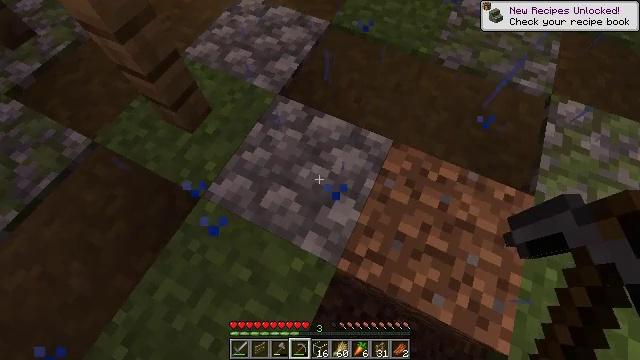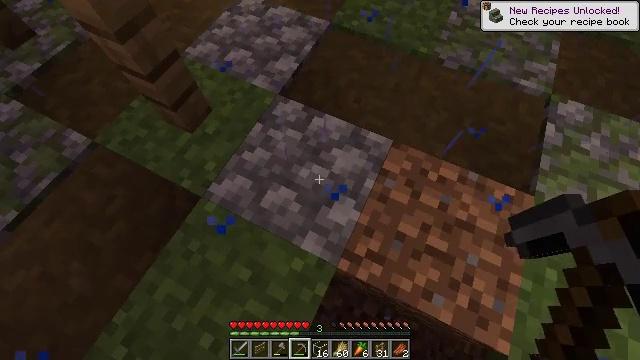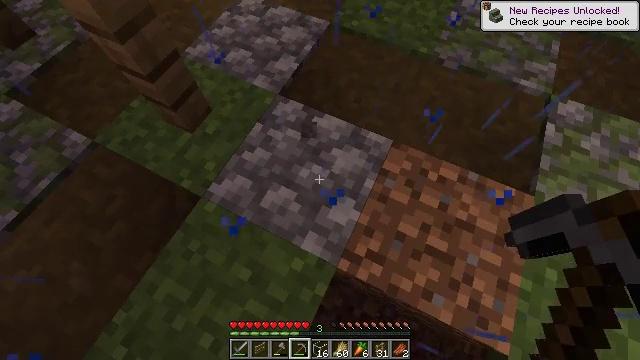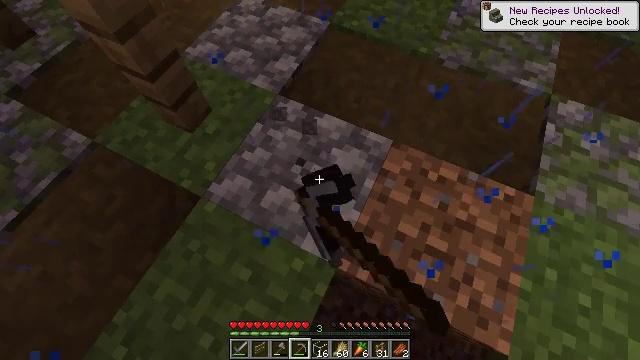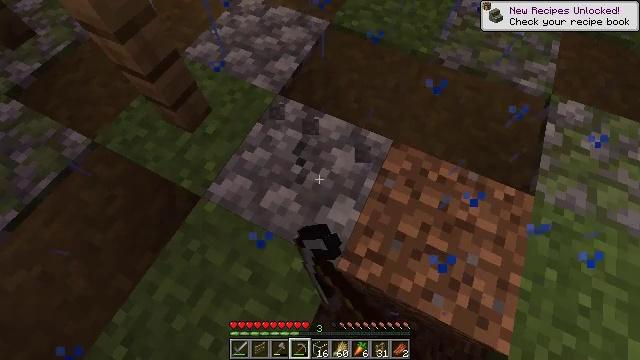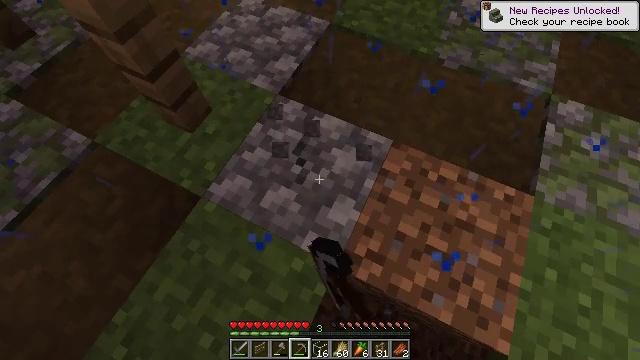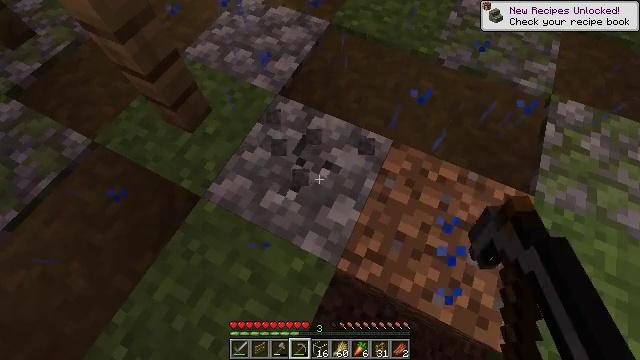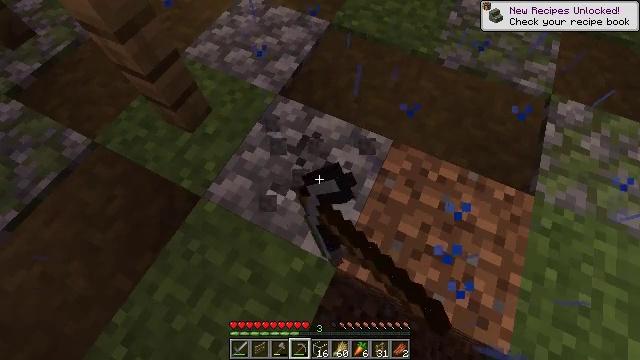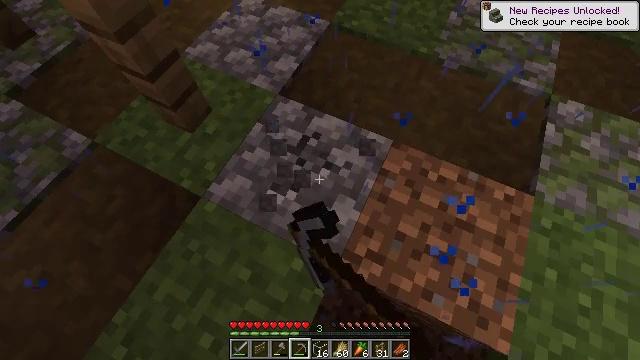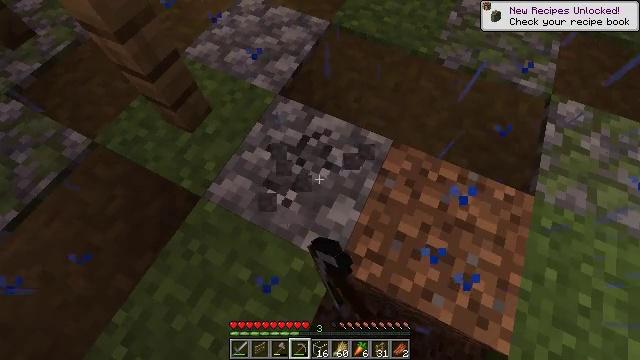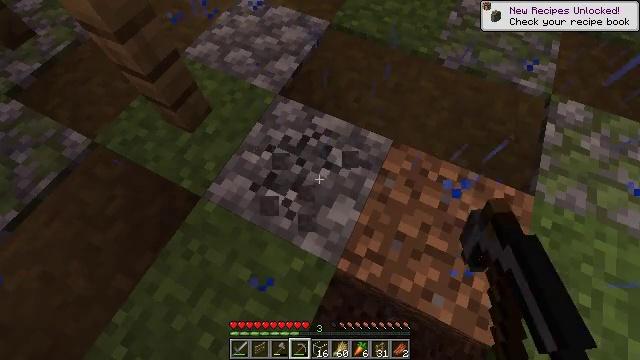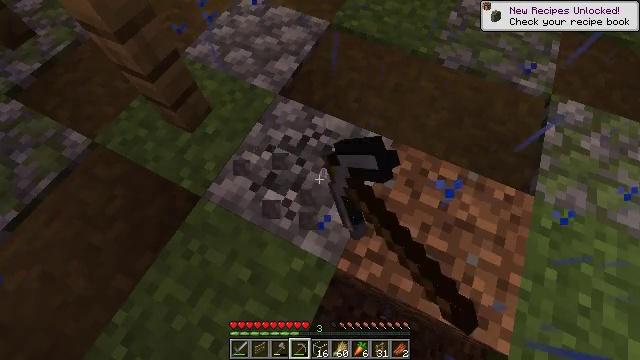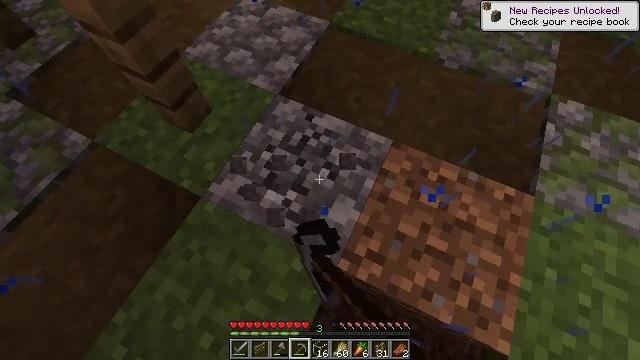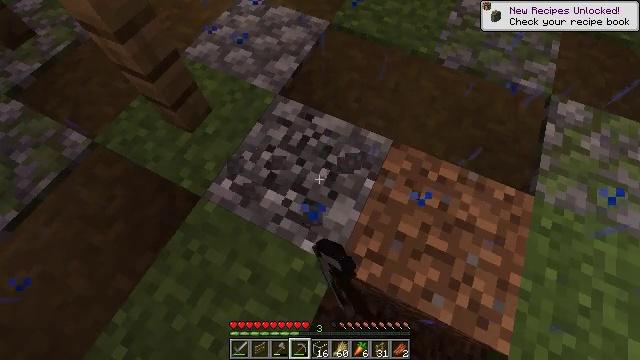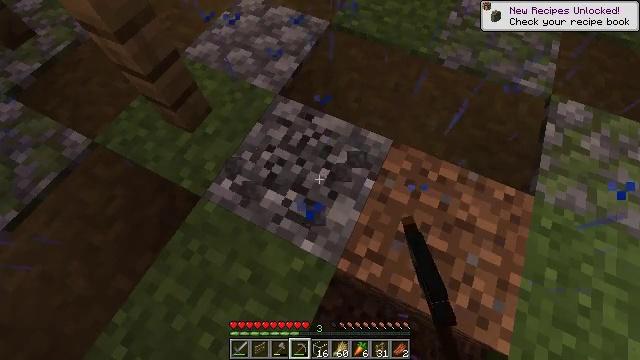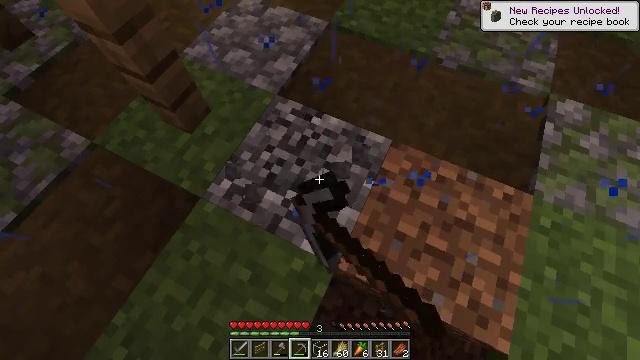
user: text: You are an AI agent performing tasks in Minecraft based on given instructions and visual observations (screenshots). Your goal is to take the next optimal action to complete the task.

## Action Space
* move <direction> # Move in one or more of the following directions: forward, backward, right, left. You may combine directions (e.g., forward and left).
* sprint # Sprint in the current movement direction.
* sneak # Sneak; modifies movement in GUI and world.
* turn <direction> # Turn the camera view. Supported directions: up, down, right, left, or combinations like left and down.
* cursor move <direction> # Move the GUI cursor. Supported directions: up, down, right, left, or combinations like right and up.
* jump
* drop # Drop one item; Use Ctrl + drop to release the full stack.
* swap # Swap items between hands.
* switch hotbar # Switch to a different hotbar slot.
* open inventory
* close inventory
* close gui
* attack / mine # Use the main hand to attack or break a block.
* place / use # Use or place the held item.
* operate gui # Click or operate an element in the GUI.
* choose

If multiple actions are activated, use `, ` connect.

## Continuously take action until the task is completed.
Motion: motion action
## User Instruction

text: Break the cobblestone to create a path.
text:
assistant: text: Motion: no_op
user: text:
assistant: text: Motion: attack / mine
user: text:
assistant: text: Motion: attack / mine
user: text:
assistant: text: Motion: attack / mine
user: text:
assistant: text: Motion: attack / mine
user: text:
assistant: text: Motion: attack / mine
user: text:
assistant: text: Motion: attack / mine
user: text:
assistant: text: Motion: attack / mine
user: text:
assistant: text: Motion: attack / mine
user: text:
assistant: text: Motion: attack / mine
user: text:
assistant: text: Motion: attack / mine
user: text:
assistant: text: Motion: attack / mine
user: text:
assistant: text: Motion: attack / mine
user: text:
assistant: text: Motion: attack / mine
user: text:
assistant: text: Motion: attack / mine
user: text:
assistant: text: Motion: attack / mine
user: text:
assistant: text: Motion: attack / mine
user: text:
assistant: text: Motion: attack / mine
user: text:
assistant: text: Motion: attack / mine
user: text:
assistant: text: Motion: attack / mine
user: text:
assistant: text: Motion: attack / mine
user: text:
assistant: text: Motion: attack / mine